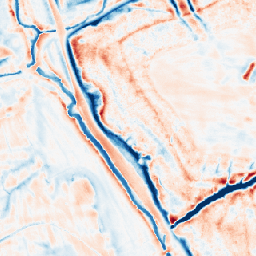
Category: edge_preserving
Decomposition family: bilateral
Decomposition parameters: d: 21
sigma_color: 100
sigma_space: 150
Upsampling method: nearest
Upsampling parameters: scale: 8
Upsampling scale: 8